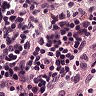
Metastatic tissue present: no